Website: home-depot
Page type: payment
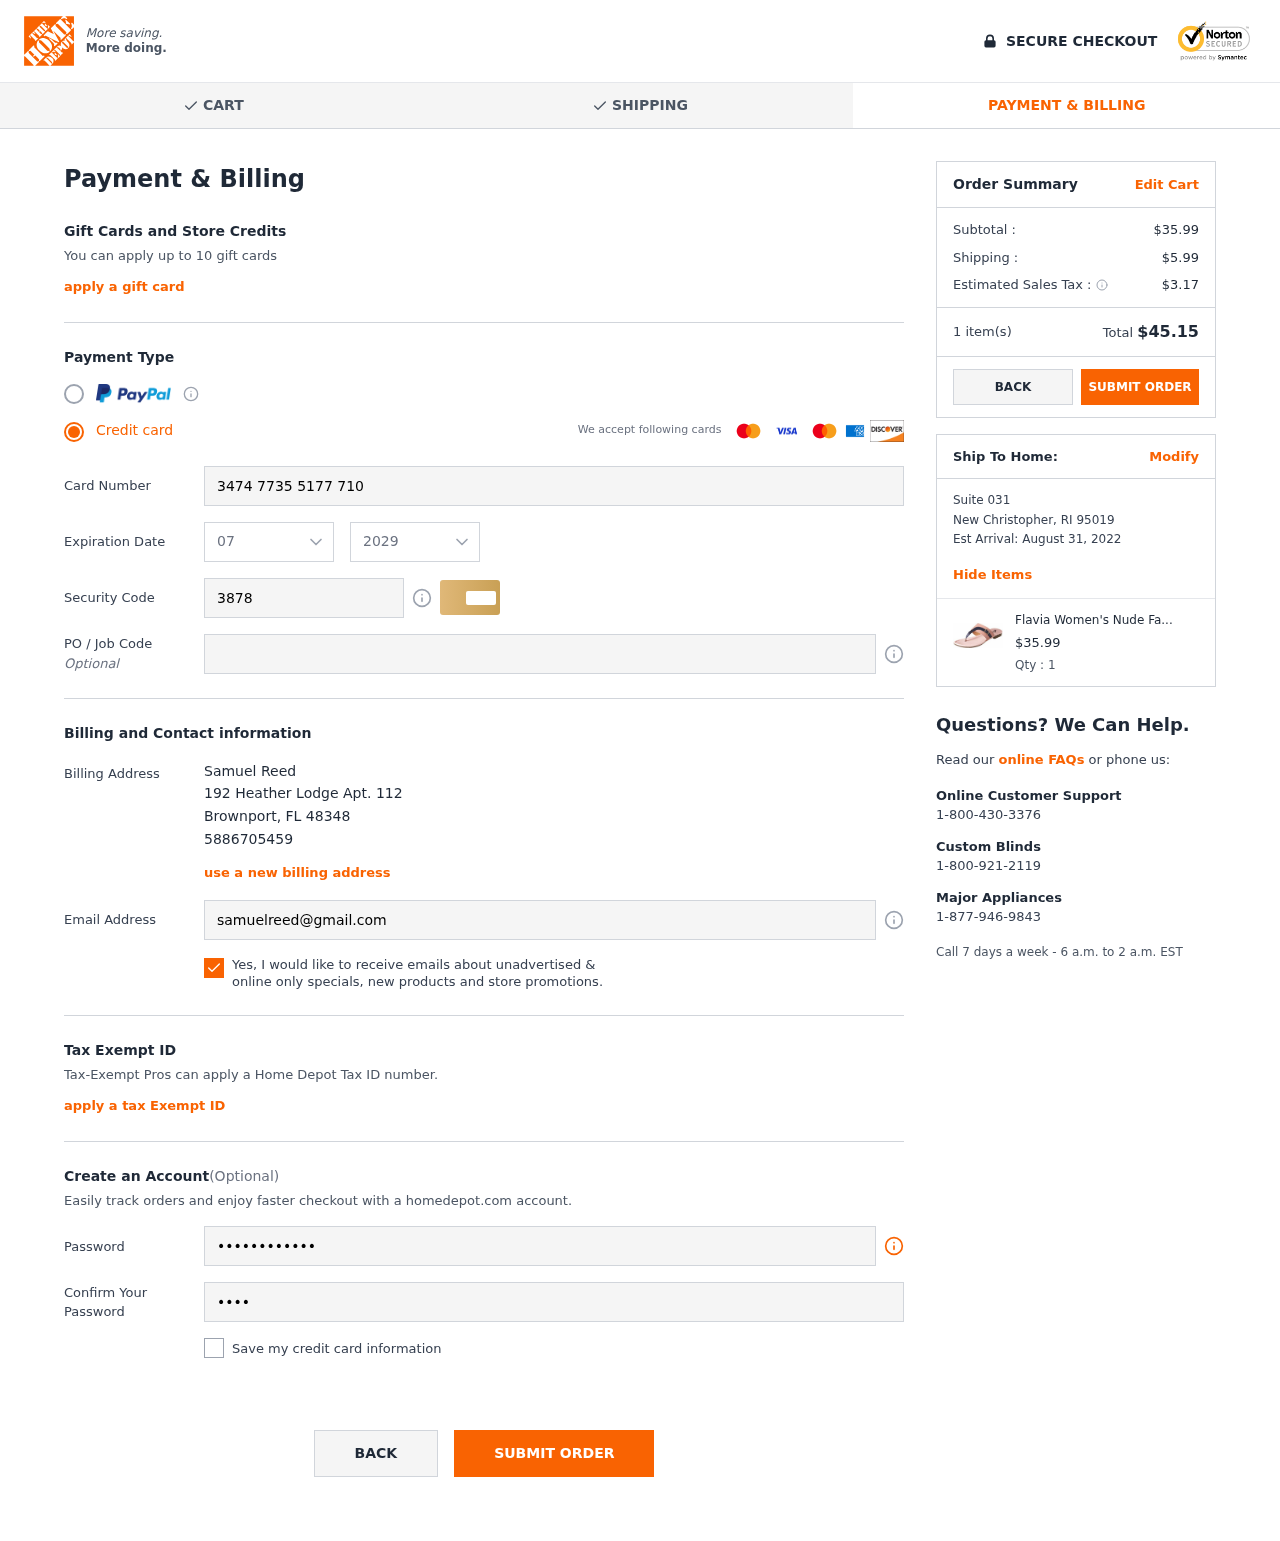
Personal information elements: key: PII_CARD_CVV
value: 3878
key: PII_CARD_EXPIRY_MONTH
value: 07
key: PII_CARD_EXPIRY_YEAR
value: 29
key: PII_CARD_NUMBER
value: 3474 7735 5177 710
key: PII_CITY
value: Brownport
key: PII_CITY2
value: New Christopher
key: PII_EMAIL
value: samuelreed@gmail.com
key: PII_FULLNAME
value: Samuel Reed
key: PII_PHONE
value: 5886705459
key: PII_POSTCODE
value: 48348
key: PII_POSTCODE2
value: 95019
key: PII_STATE_ABBR
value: FL
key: PII_STATE_ABBR2
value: RI
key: PII_STREET
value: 192 Heather Lodge Apt. 112
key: PII_STREET2
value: Suite 031
Product elements: key: PRODUCT1_NAME
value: Flavia Women's Nude Fashion Slippers-8 UK (40 EU) (9 US) (FL/213/NUD)
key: PRODUCT1_PRICE
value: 35.99
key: PRODUCT1_QUANTITY
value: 1
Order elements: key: ORDER_SUBTOTAL
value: $35.99
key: ORDER_SHIPPING_COST
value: $5.99
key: ORDER_TAX
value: $3.17
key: ORDER_NUM_ITEMS
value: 1 item(s)
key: ORDER_TOTAL
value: $45.15
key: ORDER_DELIVERY_DATE
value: August 31, 2022